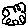
Label: cloud